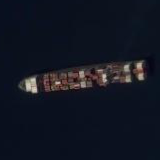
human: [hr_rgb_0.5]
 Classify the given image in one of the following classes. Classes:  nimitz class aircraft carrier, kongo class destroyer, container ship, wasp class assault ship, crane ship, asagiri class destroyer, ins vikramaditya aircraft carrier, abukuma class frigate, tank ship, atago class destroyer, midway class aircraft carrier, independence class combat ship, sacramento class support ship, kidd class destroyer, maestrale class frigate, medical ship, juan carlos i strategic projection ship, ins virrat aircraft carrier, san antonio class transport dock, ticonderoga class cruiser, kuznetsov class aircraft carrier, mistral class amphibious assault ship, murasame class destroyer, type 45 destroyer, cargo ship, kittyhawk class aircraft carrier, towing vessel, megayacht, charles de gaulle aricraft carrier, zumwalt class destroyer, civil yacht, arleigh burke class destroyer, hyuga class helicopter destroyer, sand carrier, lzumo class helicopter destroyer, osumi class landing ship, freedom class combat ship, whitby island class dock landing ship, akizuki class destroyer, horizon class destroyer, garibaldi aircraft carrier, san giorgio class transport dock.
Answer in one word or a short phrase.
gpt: Container ship